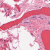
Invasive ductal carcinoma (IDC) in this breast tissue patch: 0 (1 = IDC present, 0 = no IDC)